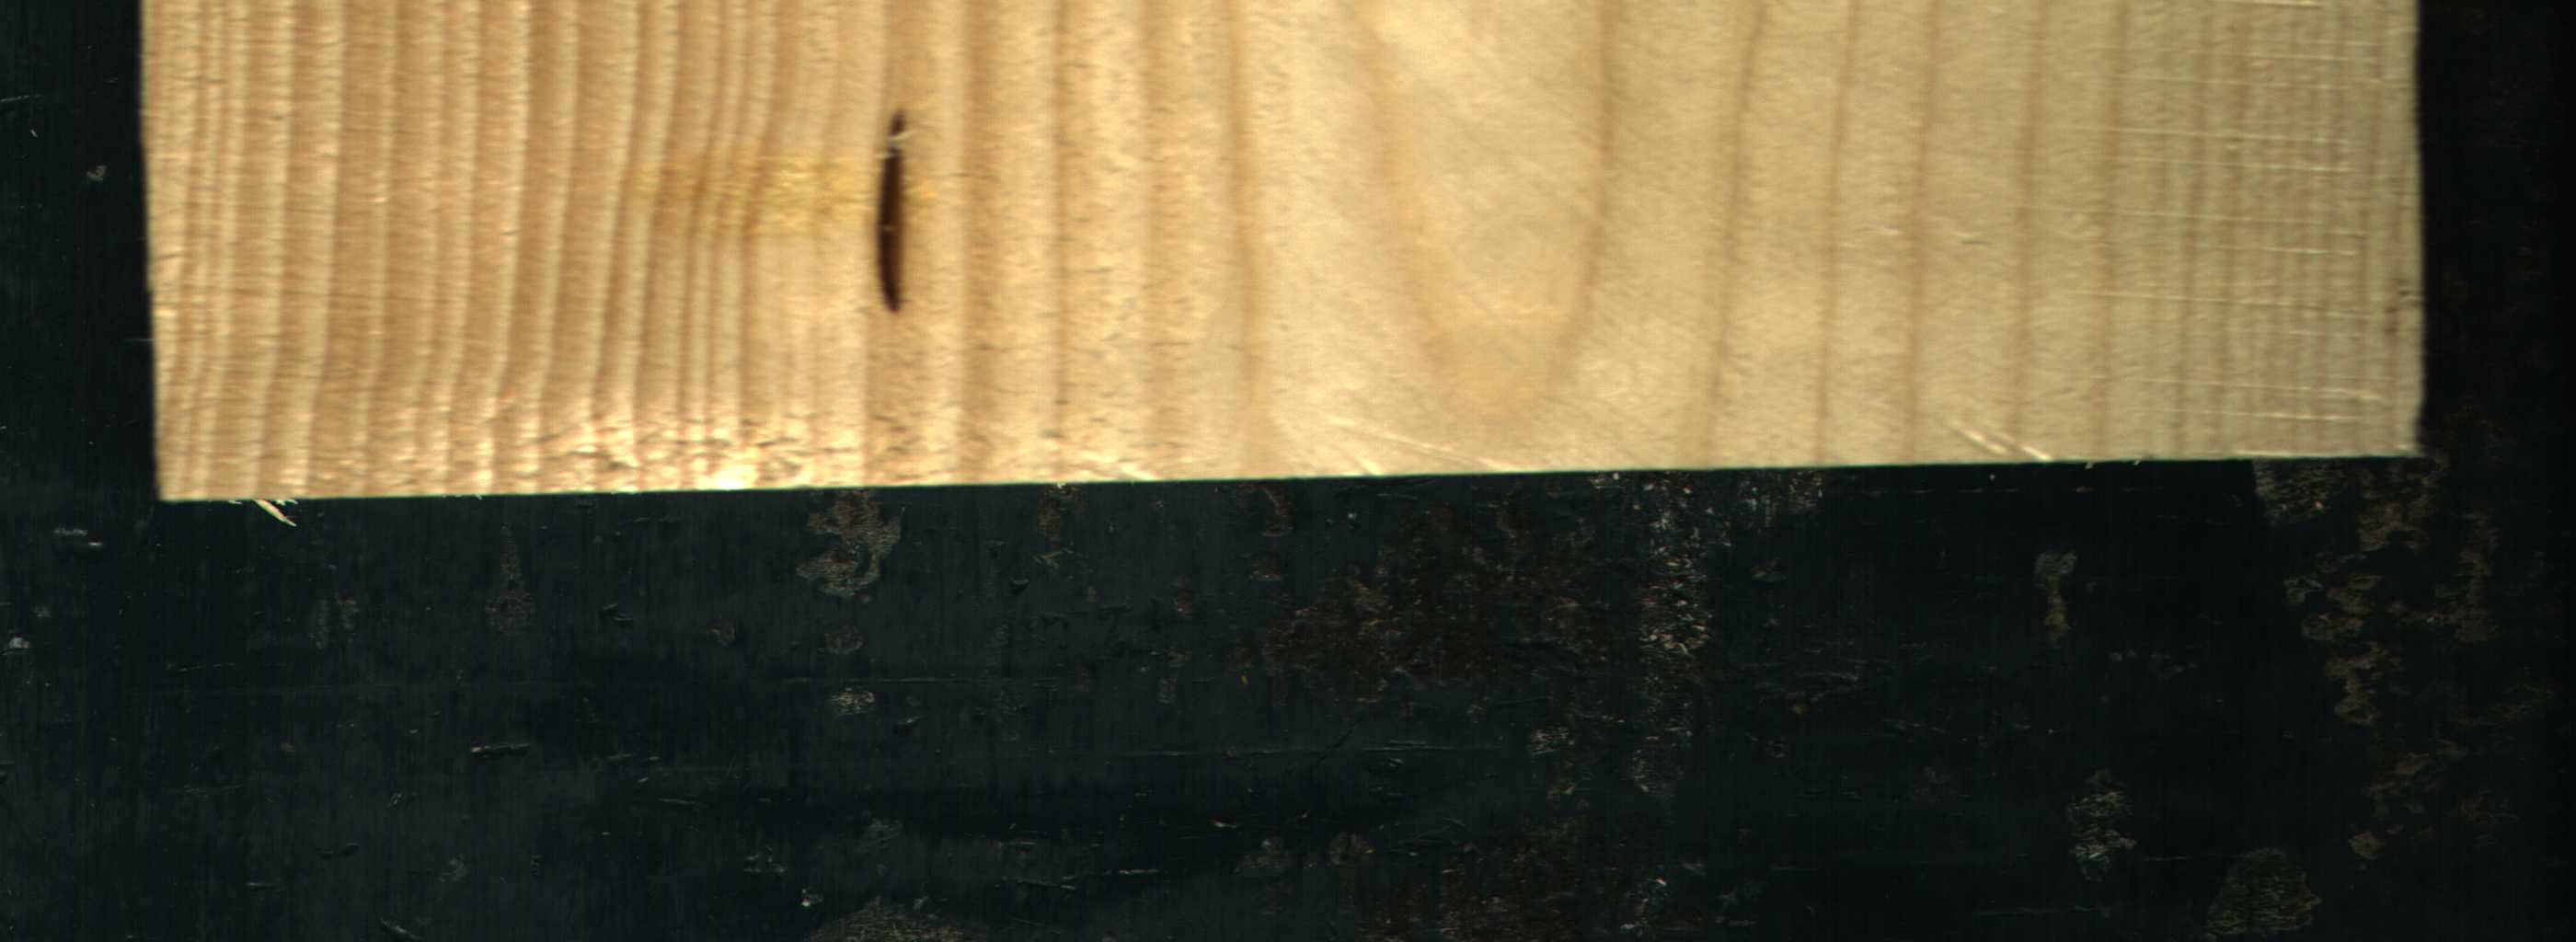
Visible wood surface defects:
resin